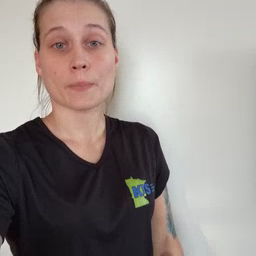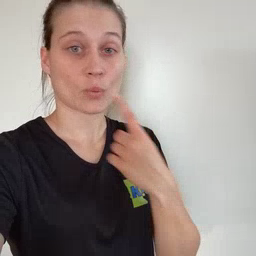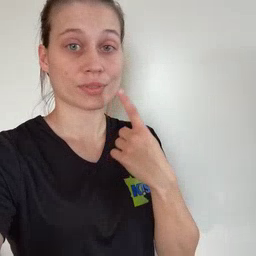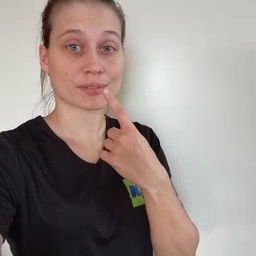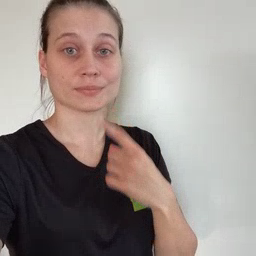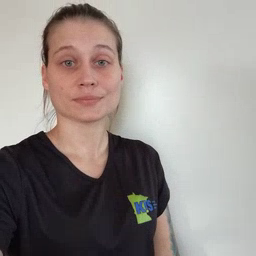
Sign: mouth